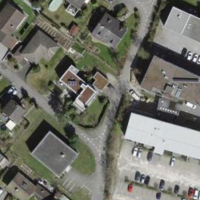
EUNIS habitat code: 54
Species observed at this site:
Cotinus coggygria